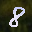
Label: 8